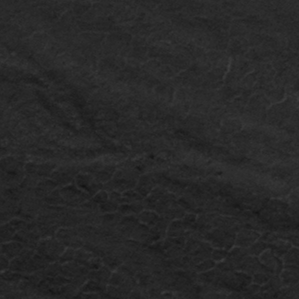
Label: frost